Question: i tried to create a new jsf project, after creating the project i tried to see that the base is correct or not , so i made a 'test.xhtml' to check it ,
test.xhtml:
'''
<?xml version="1.0" encoding="UTF-8"?>
<!DOCTYPE html PUBLIC "-//W3C//DTD XHTML 1.0 Transitional//EN"
"http://www.w3.org/TR/xhtml1/DTD/xhtml1-transitional.dtd">
<html xmlns="http://www.w3.org/1999/xhtml"
xmlns:h="http://xmlns.jcp.org/jsf/html"
>
<h:outputLabel value="yes that's work "/>
</html>
'''
and my web.xml is:
'''
<?xml version="1.0" encoding="UTF-8"?>
<web-app xmlns="http://java.sun.com/xml/ns/javaee"
xmlns:xsi="http://www.w3.org/2001/XMLSchema-instance"
xsi:schemaLocation="http://java.sun.com/xml/ns/javaee
http://java.sun.com/xml/ns/javaee/web-app_3_0.xsd"
version="3.0">
<servlet>
<servlet-name>Faces Servlet</servlet-name>
<servlet-class>javax.faces.webapp.FacesServlet</servlet-class>
<load-on-startup>1</load-on-startup>
</servlet>
<servlet-mapping>
<servlet-name>Faces Servlet</servlet-name>
<url-pattern>*.xhtml</url-pattern>
</servlet-mapping>
<servlet-mapping>
<servlet-name>Faces Servlet</servlet-name>
<url-pattern>*.jsf</url-pattern>
</servlet-mapping>
'''
but after running , it shows me :

what can i do to make it to work ?
thank's in advance,
---
i am using intellij idea with tomcat 7.0.50
java version "1.7.0_25"
os: ubuntu
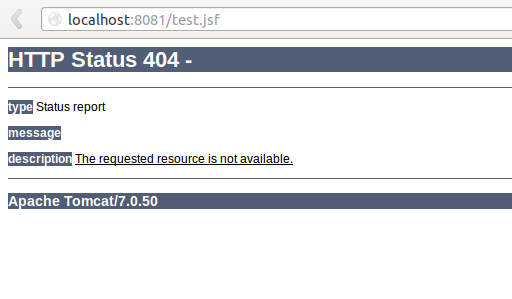
Answer: thanks all
it does not find the resources ( lib folder) , so i tried to copy the lib folder under 'WEB-INF' path , so it works now ,
the another reason to use maven :)